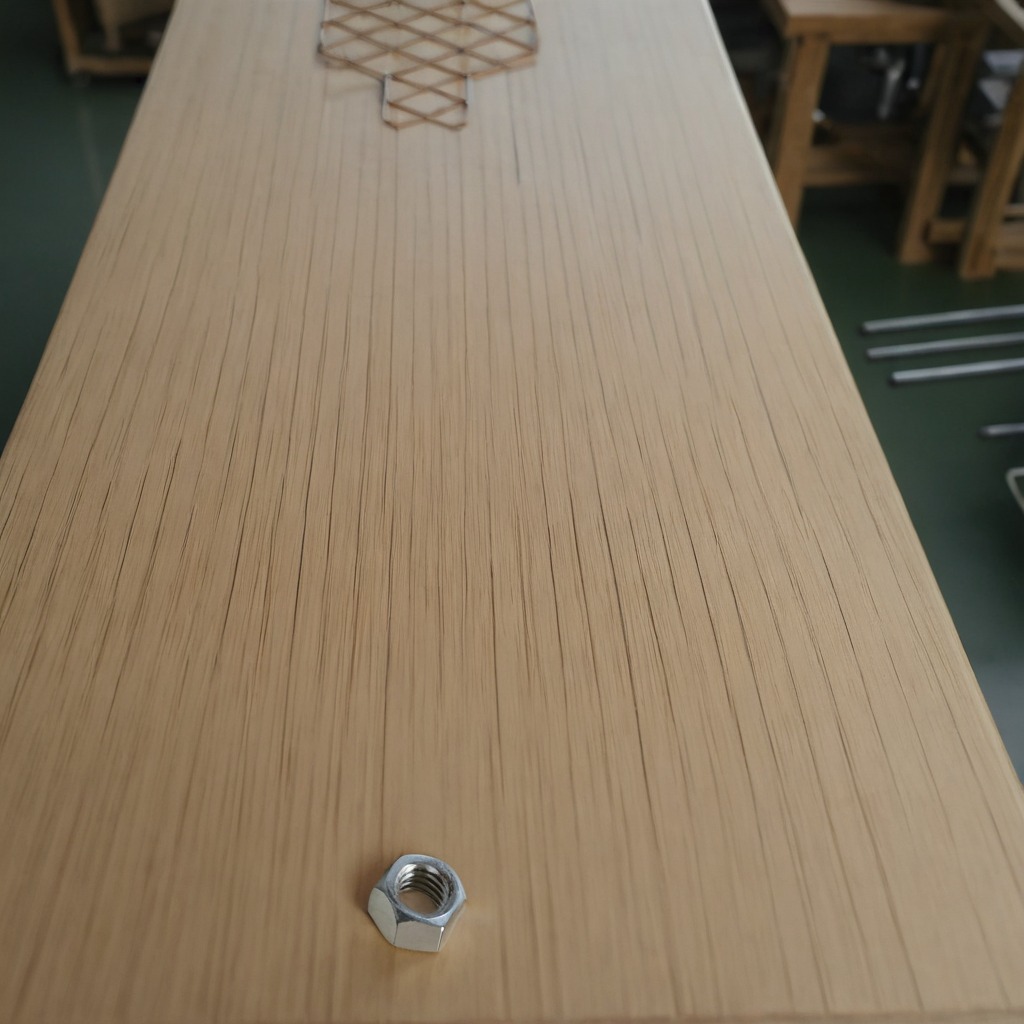
A metal nut is lying on a workbench inside a coastal fishing gear workshop.